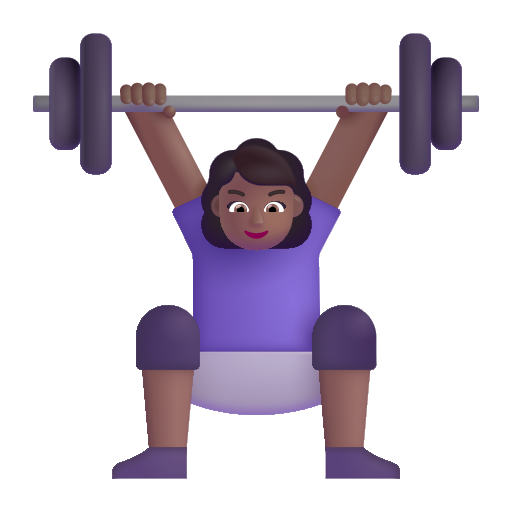
woman lifting weights color  dark